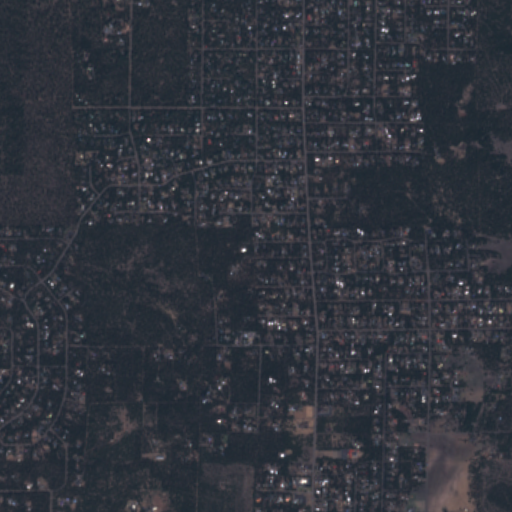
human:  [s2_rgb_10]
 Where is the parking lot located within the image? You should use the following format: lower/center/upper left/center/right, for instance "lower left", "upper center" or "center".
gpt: The parking lot is located in the lower center of the image.
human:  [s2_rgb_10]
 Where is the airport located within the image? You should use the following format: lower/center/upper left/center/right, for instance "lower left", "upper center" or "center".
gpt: There is no airport in the image.